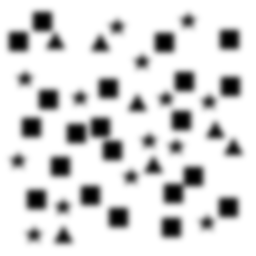
Squares: 21
Triangles: 7
Stars: 14
Total shapes: 42